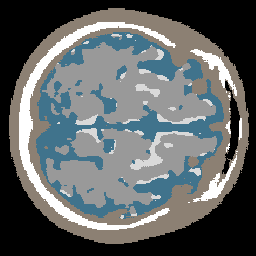
Label: no_lesion